Question: I'm creating a website .NET, which will provide specific service for its users. Lets call it service1.com. In future, there will be service2.com and they will share database. I also want to make a user friendly authentication by providing login with Google, Facebook, Twitter + custom signup in case users do not have existing with Google, etc. so they can sign up. I will be using <URL> library. So scenario is in a way similar to SO.
Now there are immediate problems with Google: it offers <URL>.
Besides that it means I have to support Facebook Connect, Twitter and every additional login option on every service site.
So I came up with idea of OpenID proxy:
- - - - <URL>- - - - - -
So final result would look something like this:
- - - -
- -
Is this a decent way to implement such a system and are there additional drawbacks to this?
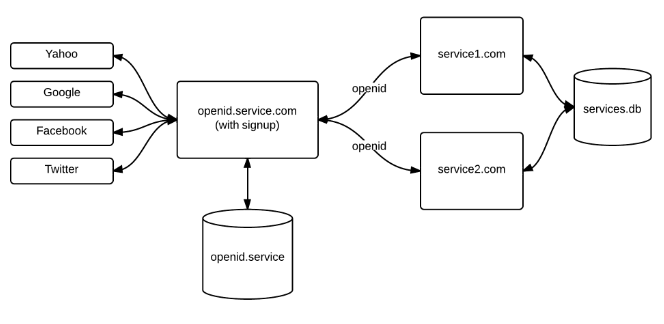
Answer: Yes, that is a reasonable way to solve this problem. In fact I StackOverflow does the same thing. The custom user database for folks not using OpenID would also be at openid.service.com, so actually they would be using OpenID in that case too, although they wouldn't know it.
One thing to note is that openid.service.com in your example will be able to assert the original Claimed Identifier from Google and others, because the secondary RPs will not accept the assertion from your intermediary as it has no authority over those claimed ids. Instead what you can do is an OpenID between your openid.service.com and each of your auxiliary RPs. Yes, OpenID actually has a flow where there is no claimed identifier passing from the OP to the RP -- only extensions. So you can use DotNetOpenAuth 'FetchRequest' and 'FetchResponse' extensions to request the user's actual claimed_id between your auxiliary RPs and your central service. And the auxiliary RPs must be careful to only accept assertions that come from your central RP.
Here's a sketch of the code between auxiliary RP and your central one:
Step 1: RP requests authentication of user from openid.service.com
'''
OpenIdRelyingParty rp;
var request = rp.CreateRequest("https://openid.service.com/");
request.IsExtensionOnly = true;
var fetchRequest = new FetchRequest();
fetchRequest.Attributes.AddRequired("http://openid.service.com/useridentity");
request.AddExtension(fetchRequest);
request.RedirectToProvider();
'''
Step 2: openid.service.com, acting as OP, receives request (being an OP is a huge repsonsibility... this is by all accounts a very incomplete sample. You should refer to the <URL>
'''
OpenIdProvider op;
IRequest request = op.GetRequest();
/// ...
IAnonymousRequest anonRequest = request as IAnonymousRequest;
if (anonRequest != null) {
// The key part for this sample snippet is that you make sure the RP asking
// is one of your own, since you're not following the typical OpenID flow.
if (!IsWhiteListedRealm(hostRequest.Realm)) {
anonRequest.IsApproved = false; // reject all RPs that aren't in the whitelist
} else {
// Perhaps here is where you'll start your double role as an RP
// to authenticate the user if there isn't already a FormsAuth cookie.
}
}
return op.PrepareResponse(request).AsActionResult()
'''
Step 3: Auxiliary RP receives the response from your proxy OpenID service.
'''
OpenIdRelyingParty rp;
var response = rp.GetResponse();
if (response != null) {
if (response.Provider.Uri.Authority != "openid.service.com") {
throw new Exception(); // only assertions from our own OP are trusted.
}
if (response.Status == AuthenticationStatus.ExtensionsOnly) {
var fetchResponse = response.GetExtension<FetchResponse>();
string claimedId = fetchResponse.GetAttributeValue("http://openid.service.com/useridentity");
FormsAuthentication.RedirectFromLoginPage(claimedId);
}
}
'''
These samples are . And the above do not apply many of the normal practice security mitigations for web sites filling these roles. This is a merely a sketch that outlines some of the additional steps your apps should take given your particular situation.